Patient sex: M
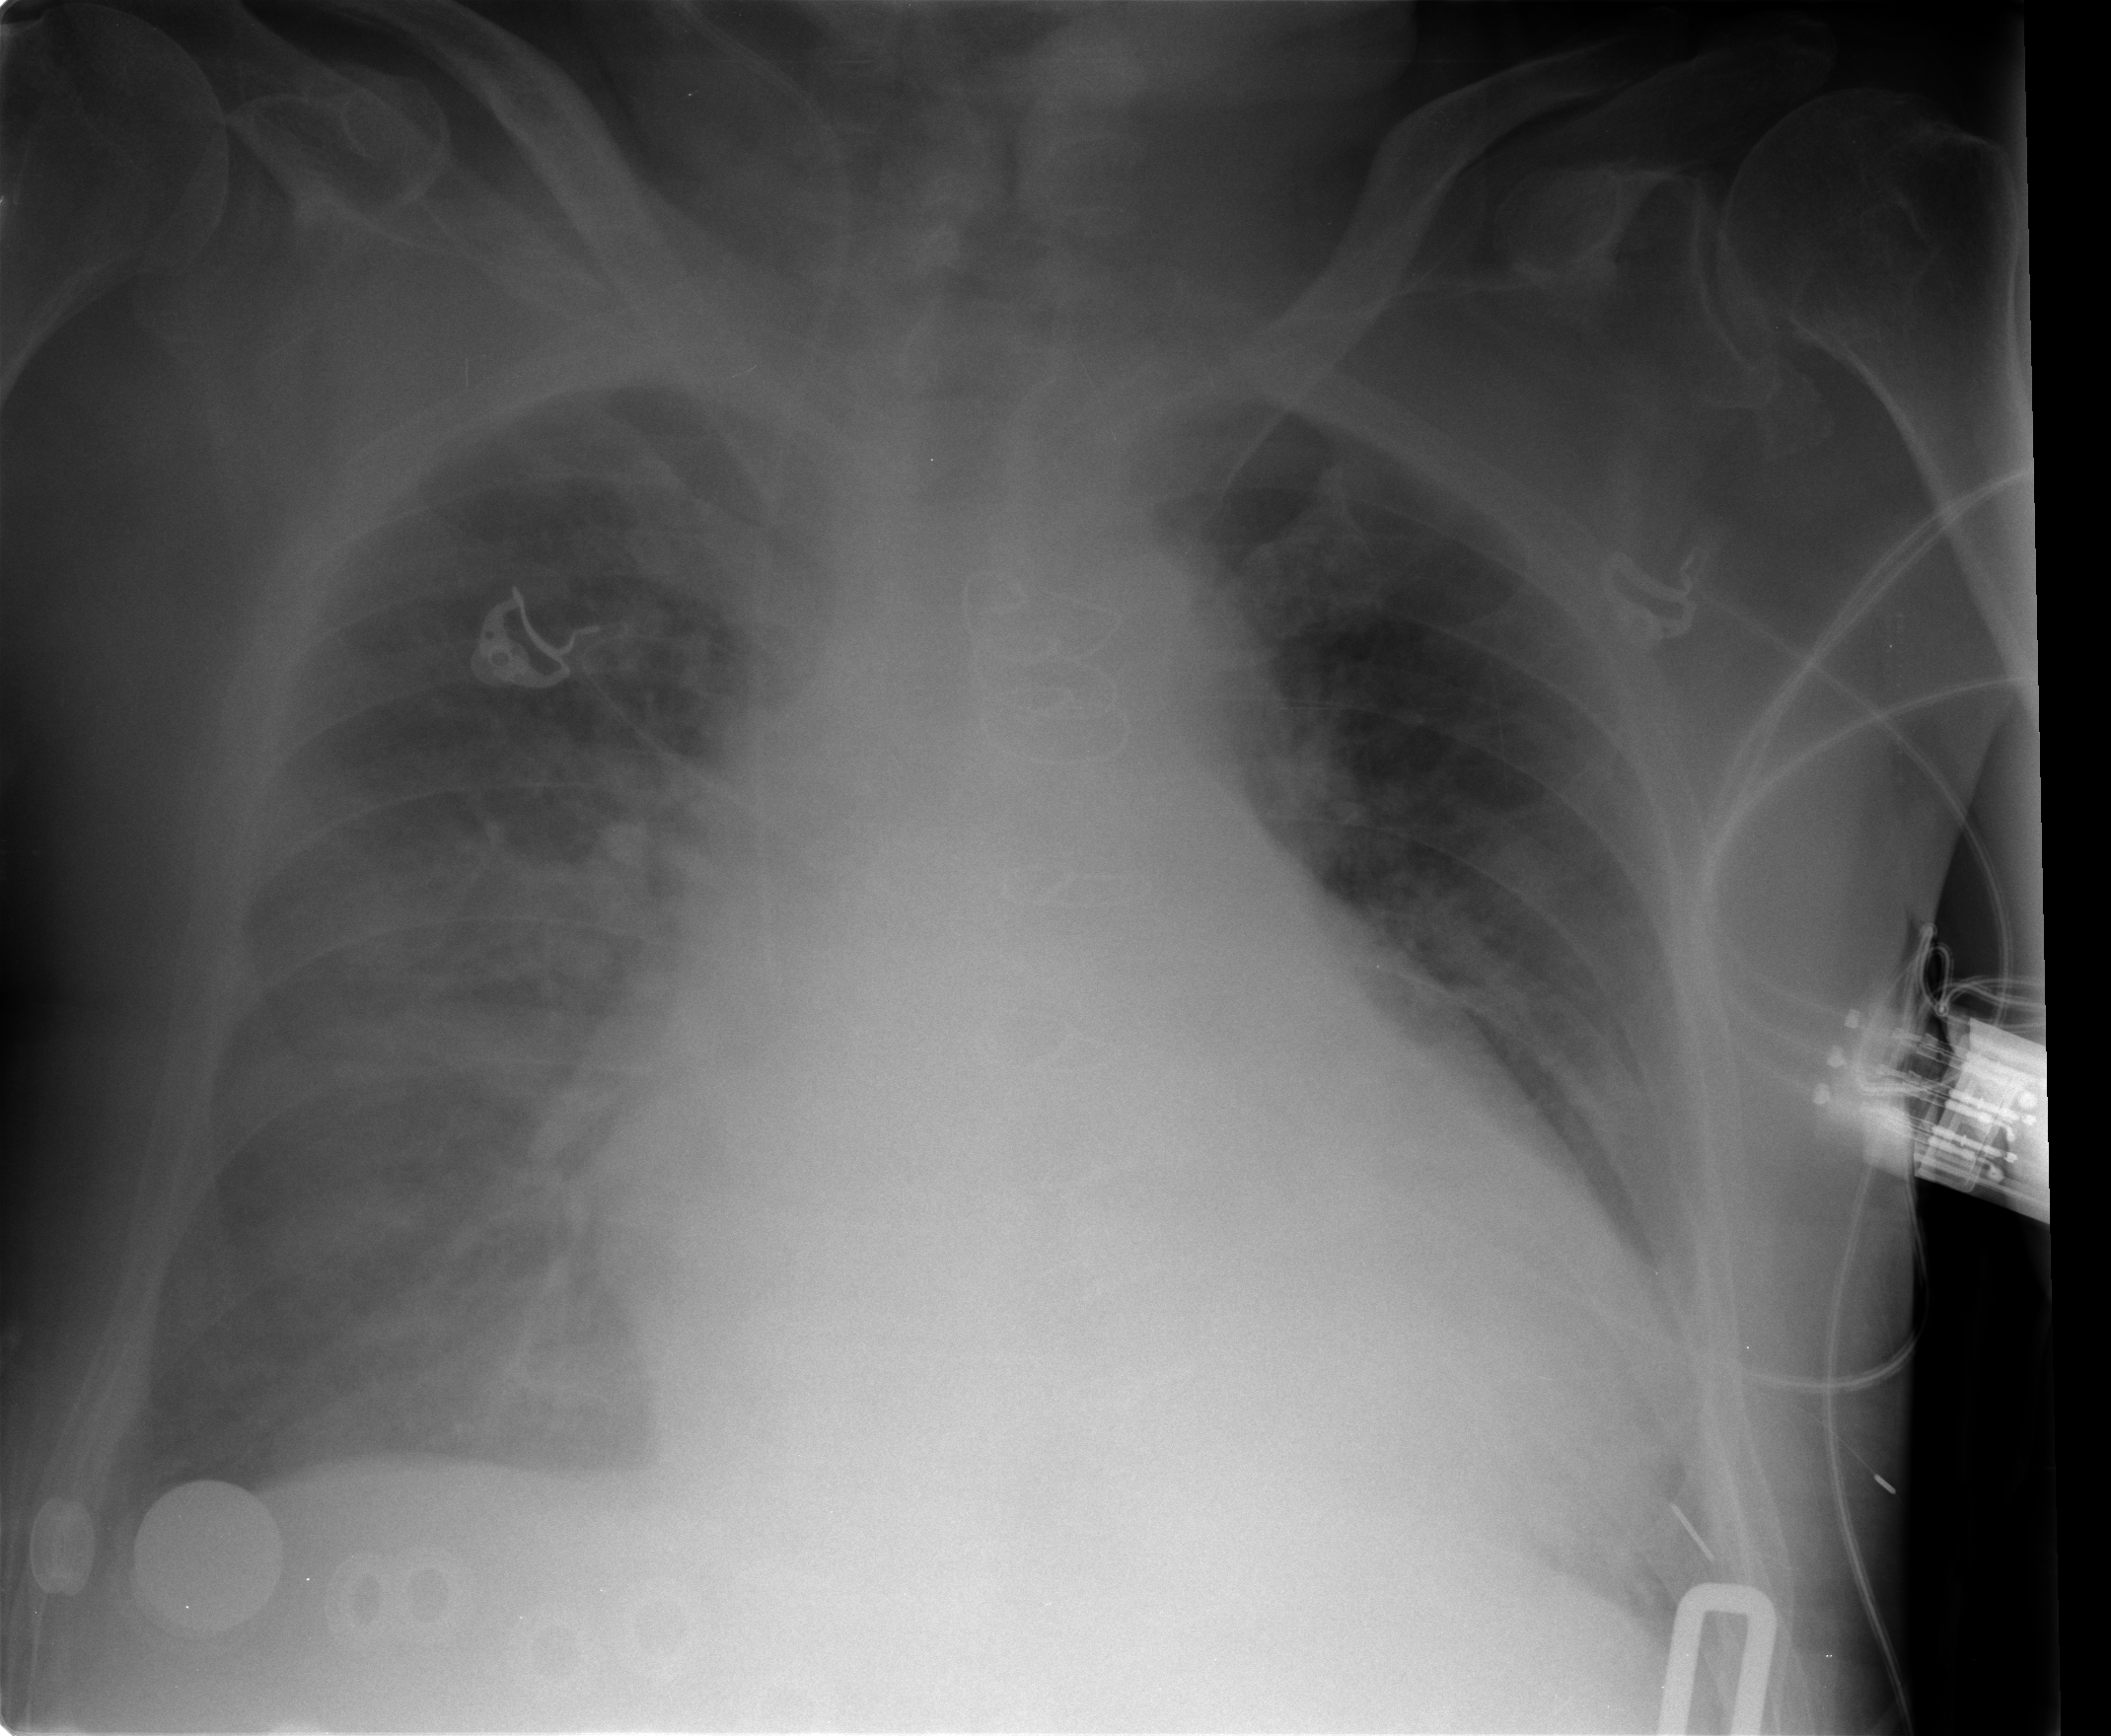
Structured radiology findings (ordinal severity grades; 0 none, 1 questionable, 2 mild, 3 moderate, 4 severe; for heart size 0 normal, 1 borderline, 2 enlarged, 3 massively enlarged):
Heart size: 2
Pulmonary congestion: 2
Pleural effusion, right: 2
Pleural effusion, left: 2
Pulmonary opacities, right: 1
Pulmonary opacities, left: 1
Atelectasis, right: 2
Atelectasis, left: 2